Interaction volume radius: 10 \u00c5
Interaction volume height: 20 \u00c5
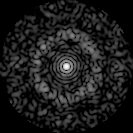
Disorder parameter: 0.7951